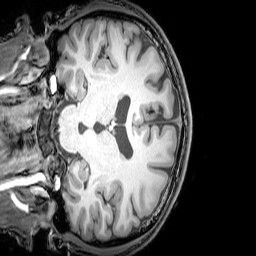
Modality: T1w
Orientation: coronal
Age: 20
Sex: male
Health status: healthy
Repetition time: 0.081 s
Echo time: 0.037 s